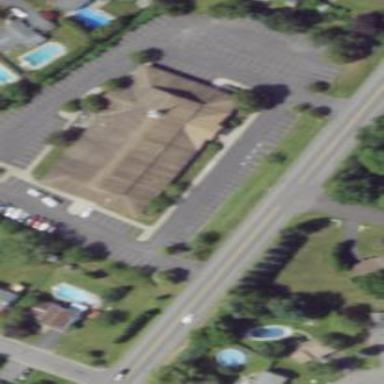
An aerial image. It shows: Building that is place of worship.